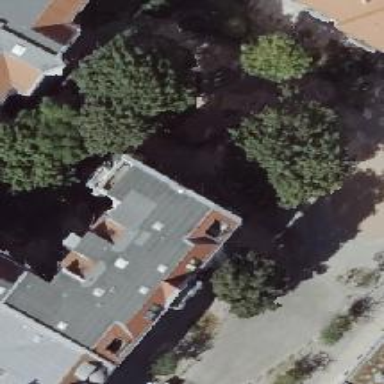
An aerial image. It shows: Cafe.